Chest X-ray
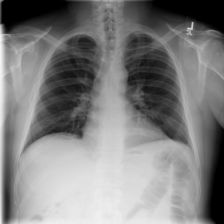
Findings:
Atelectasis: negative
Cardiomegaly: negative
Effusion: negative
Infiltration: negative
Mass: negative
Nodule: negative
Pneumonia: negative
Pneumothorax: negative
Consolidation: negative
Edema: negative
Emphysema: negative
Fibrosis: negative
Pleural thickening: negative
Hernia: negative